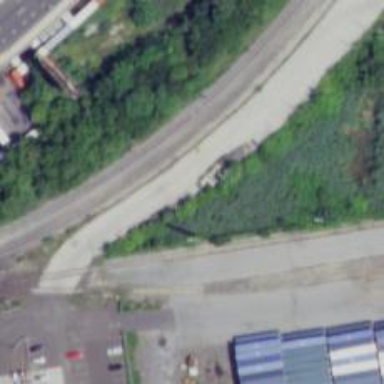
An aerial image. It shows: Abandoned railway.